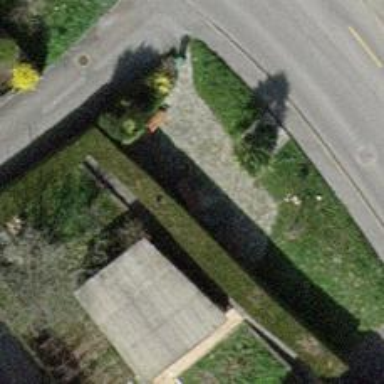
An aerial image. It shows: Brown bench in the vicinity.